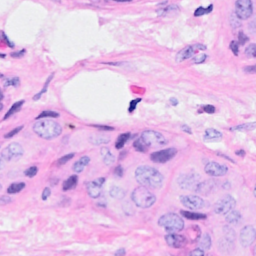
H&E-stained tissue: Breast